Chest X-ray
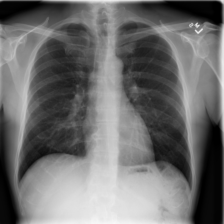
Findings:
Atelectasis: negative
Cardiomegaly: negative
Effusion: negative
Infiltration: negative
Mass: negative
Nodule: negative
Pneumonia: negative
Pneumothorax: negative
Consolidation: negative
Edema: negative
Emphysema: negative
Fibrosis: negative
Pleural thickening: negative
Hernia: negative